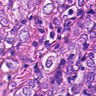
Metastatic tissue present: yes